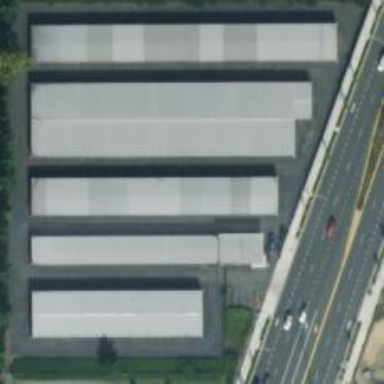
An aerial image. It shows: Garages used for storage rentals under the brand "Public Storage".